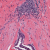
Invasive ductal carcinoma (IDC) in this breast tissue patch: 0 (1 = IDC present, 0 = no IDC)